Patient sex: M
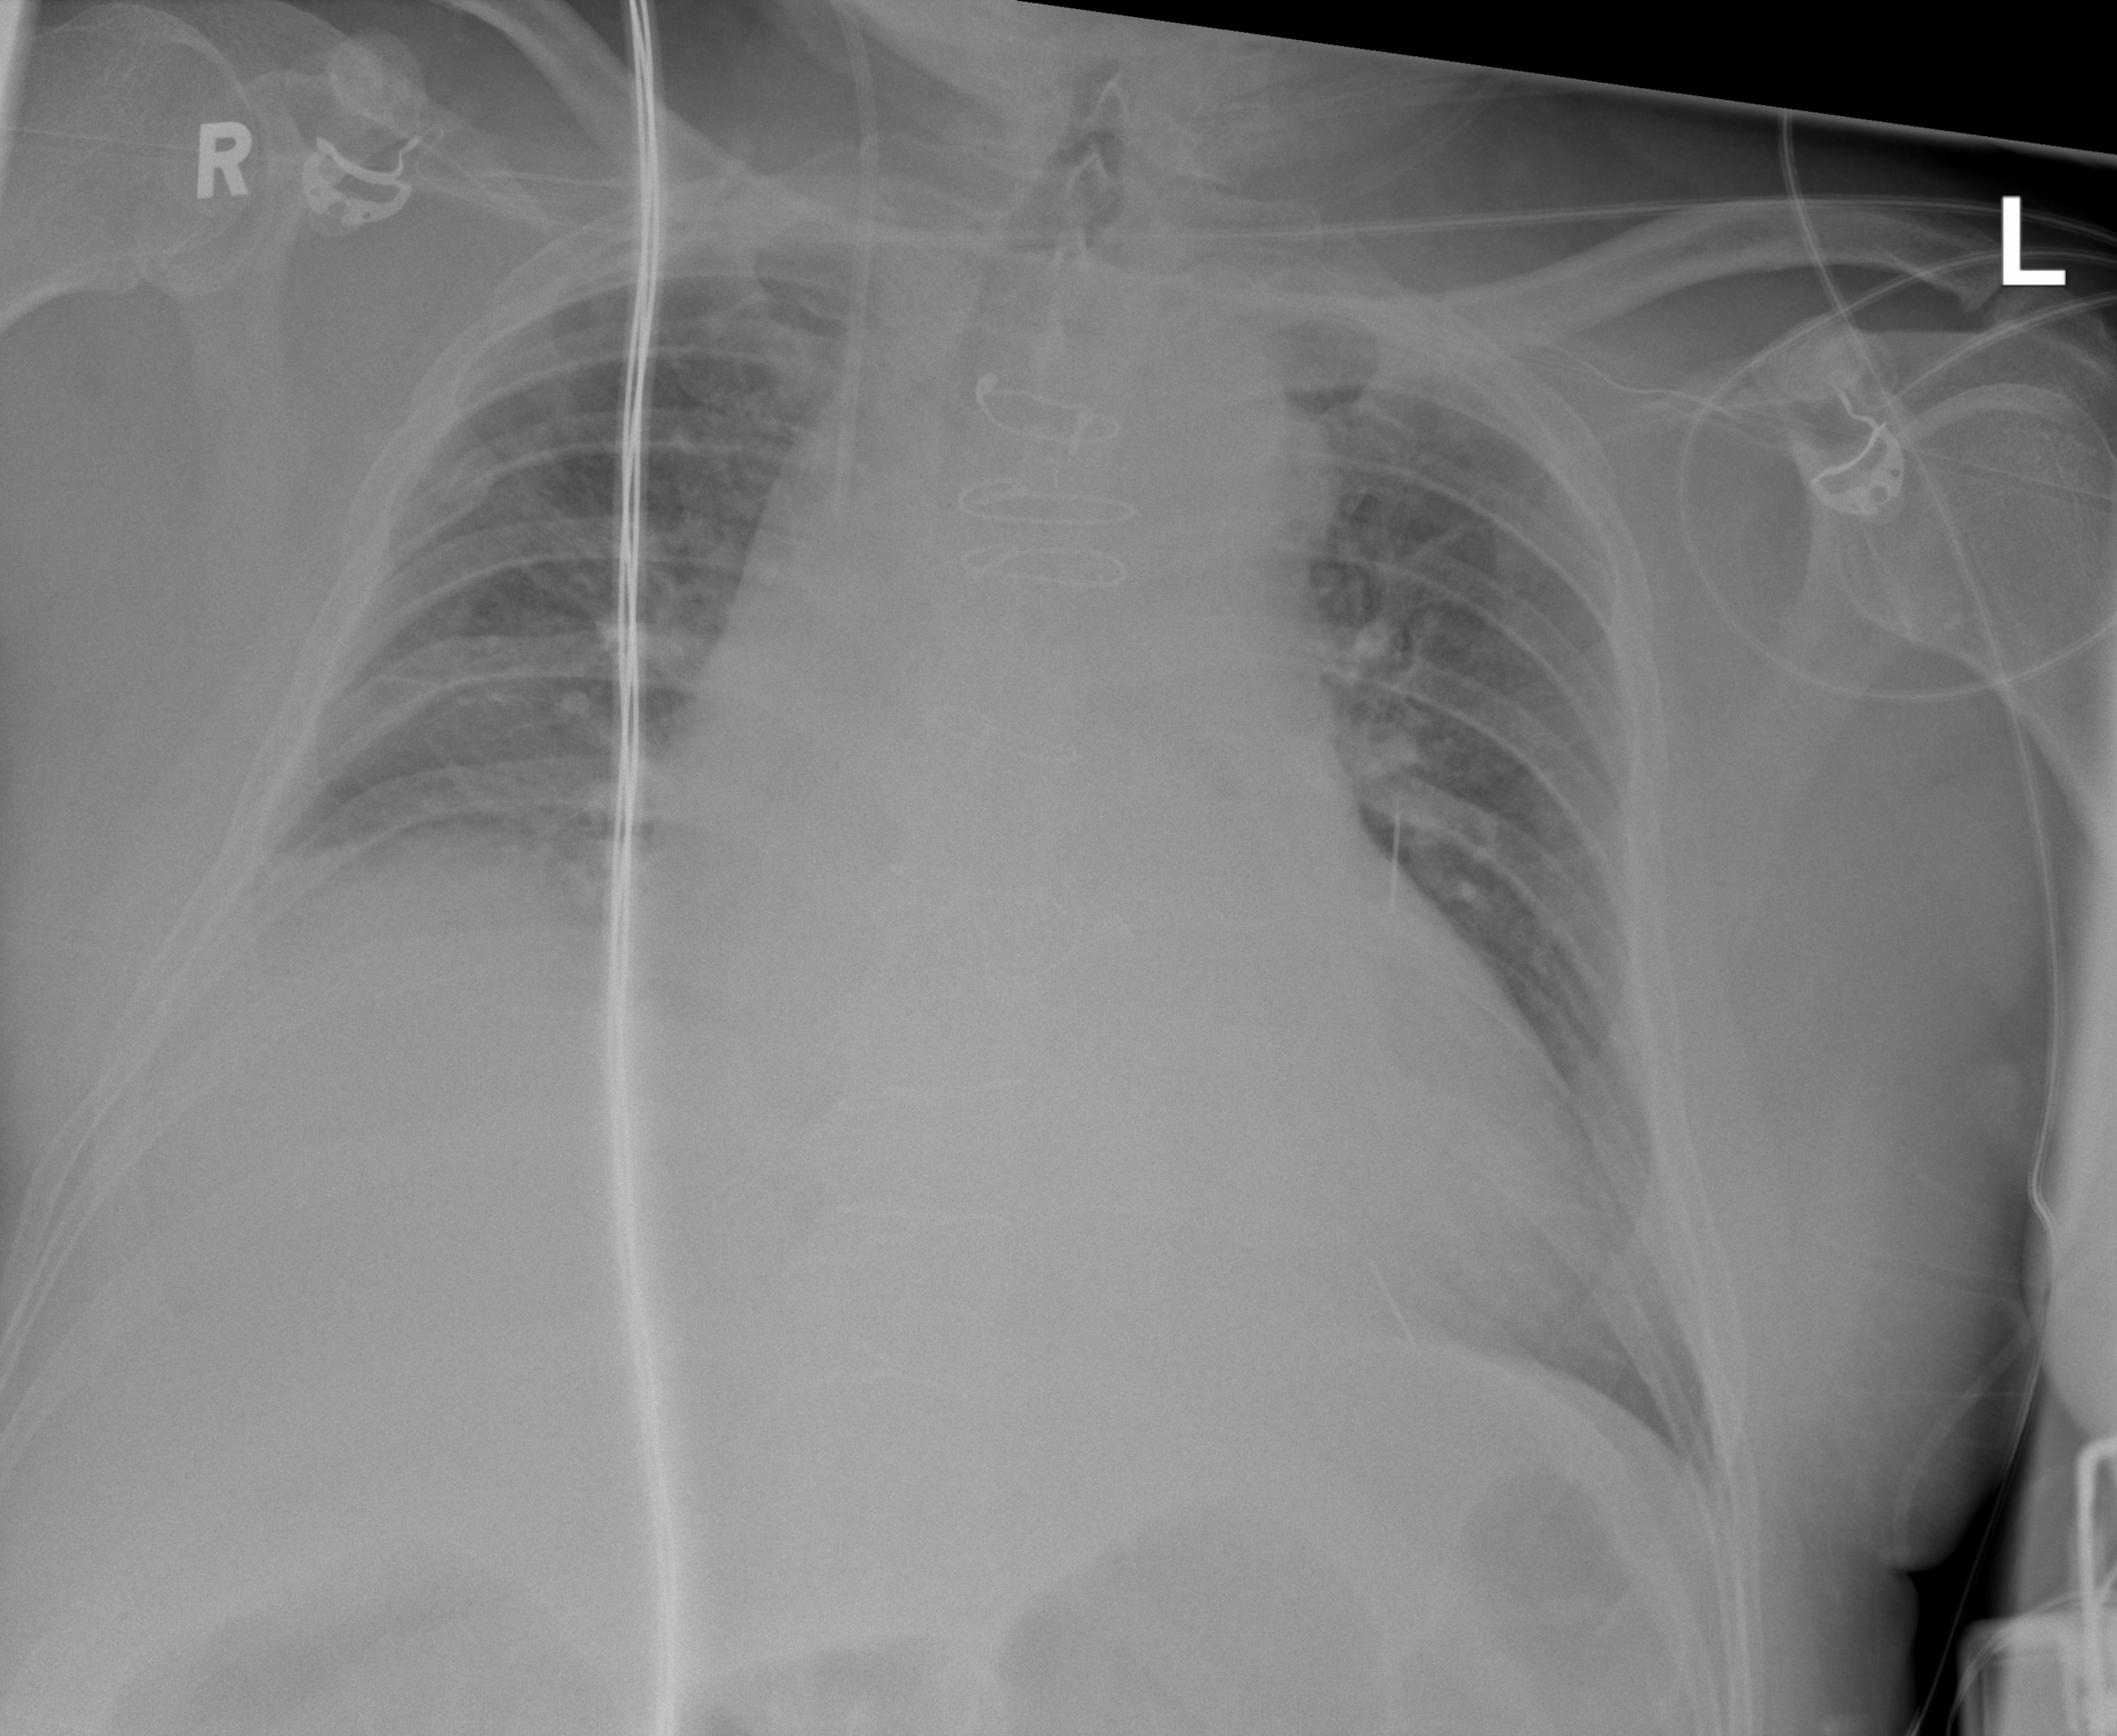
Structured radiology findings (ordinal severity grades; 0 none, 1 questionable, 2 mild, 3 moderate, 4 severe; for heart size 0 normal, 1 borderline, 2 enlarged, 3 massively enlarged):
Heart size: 2
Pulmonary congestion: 2
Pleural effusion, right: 3
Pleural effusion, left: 1
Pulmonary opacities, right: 1
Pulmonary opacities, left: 0
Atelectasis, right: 3
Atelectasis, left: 2